Question: i have sql query.
this query is providing me a lots of record of customer and that voucher and order subtotal but i want sum of debit and credit row and credit and debit column sum at bottom position of table.
so guide me how can i achieve this table using by query.
this is my sql query.
'''
declare @Credit decimal(18,2)
declare @Debit decimal(18,2)
select @debit= SUM(sd.SubTotal)
from SalesOrderDetails sd
left join SalesOrder so
on sd.SalesOrderId = so.SalesOrderId
select @credit = SUM(Amount) from Vouchers
SELECT CustomerId,
OrderDate,
VoucherType,
VoucherNo,
SUM(Debit) as Debit,
SUM(Credit) as Credit
FROM (SELECT so.CustomerId,
so.OrderDate ,
'Sales' As VoucherType,
'' AS VoucherNo,
a.Total As Debit
, NULL As Credit
from SalesOrder so
inner join (
SELECT SalesOrderId,
sum(SubTotal) AS Total
FROM SalesOrderDetails
group by SalesOrderId
)as a
on so.SalesOrderId = a.SalesOrderId
UNION ALL
SELECT V.CustomerId
,v.VoucherDate As OrderDate
, 'Receipt' AS VoucherType
,v.VoucherNumber AS VoucherNo
,NULL AS Debit
,v.Amount AS Credit
from Vouchers v
) ledger
GROUP BY GROUPING SETS ((CustomerId),(OrderDate, VoucherType, VoucherNo), ())
'''
i have attached my output image.

in my image i got this result but that is very messy process so give me a proper solution for this.
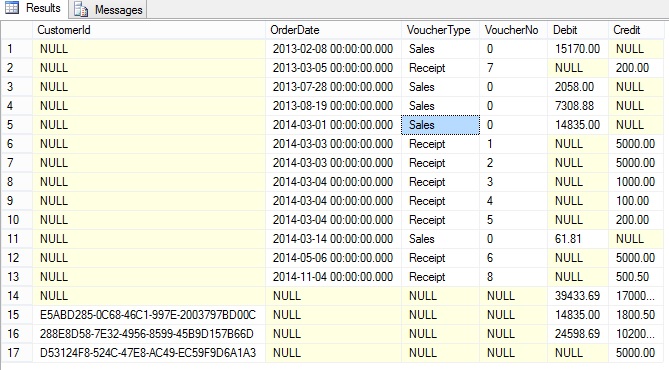
Answer: Add a HAVING Clause which happens after the grouping and aggregating?
'''
....
GROUP BY GROUPING SETS ((CustomerId),(OrderDate, VoucherType, VoucherNo), ())
HAVING VoucherType Is Null
'''